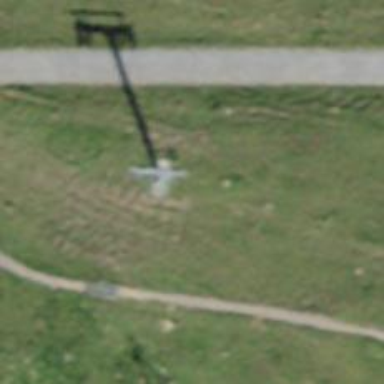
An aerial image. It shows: Pylon used for aerialway.